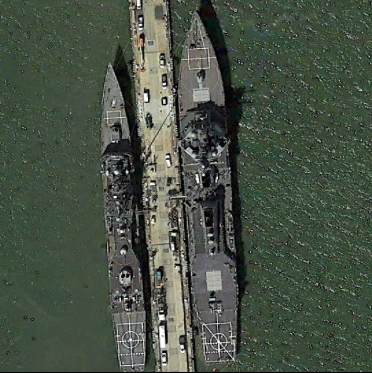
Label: destroyer